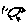
Label: bird